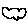
Label: cloud